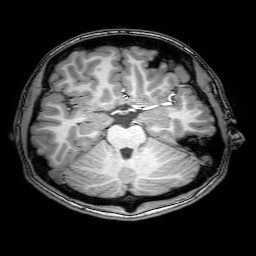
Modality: T1w
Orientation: coronal